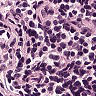
Metastatic tissue present: no